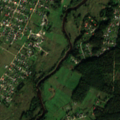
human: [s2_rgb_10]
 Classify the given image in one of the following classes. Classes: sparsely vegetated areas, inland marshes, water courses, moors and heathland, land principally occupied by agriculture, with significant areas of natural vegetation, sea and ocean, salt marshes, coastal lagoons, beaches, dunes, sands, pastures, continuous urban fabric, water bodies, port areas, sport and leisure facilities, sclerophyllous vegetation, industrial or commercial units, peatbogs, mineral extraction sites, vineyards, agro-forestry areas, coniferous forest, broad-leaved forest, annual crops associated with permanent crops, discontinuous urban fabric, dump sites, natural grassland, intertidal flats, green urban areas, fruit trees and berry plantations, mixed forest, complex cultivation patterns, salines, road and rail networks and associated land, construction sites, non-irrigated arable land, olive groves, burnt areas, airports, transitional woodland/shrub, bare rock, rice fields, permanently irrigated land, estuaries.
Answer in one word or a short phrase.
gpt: discontinuous urban fabric, pastures, complex cultivation patterns, land principally occupied by agriculture, with significant areas of natural vegetation, broad-leaved forest, coniferous forest, mixed forest